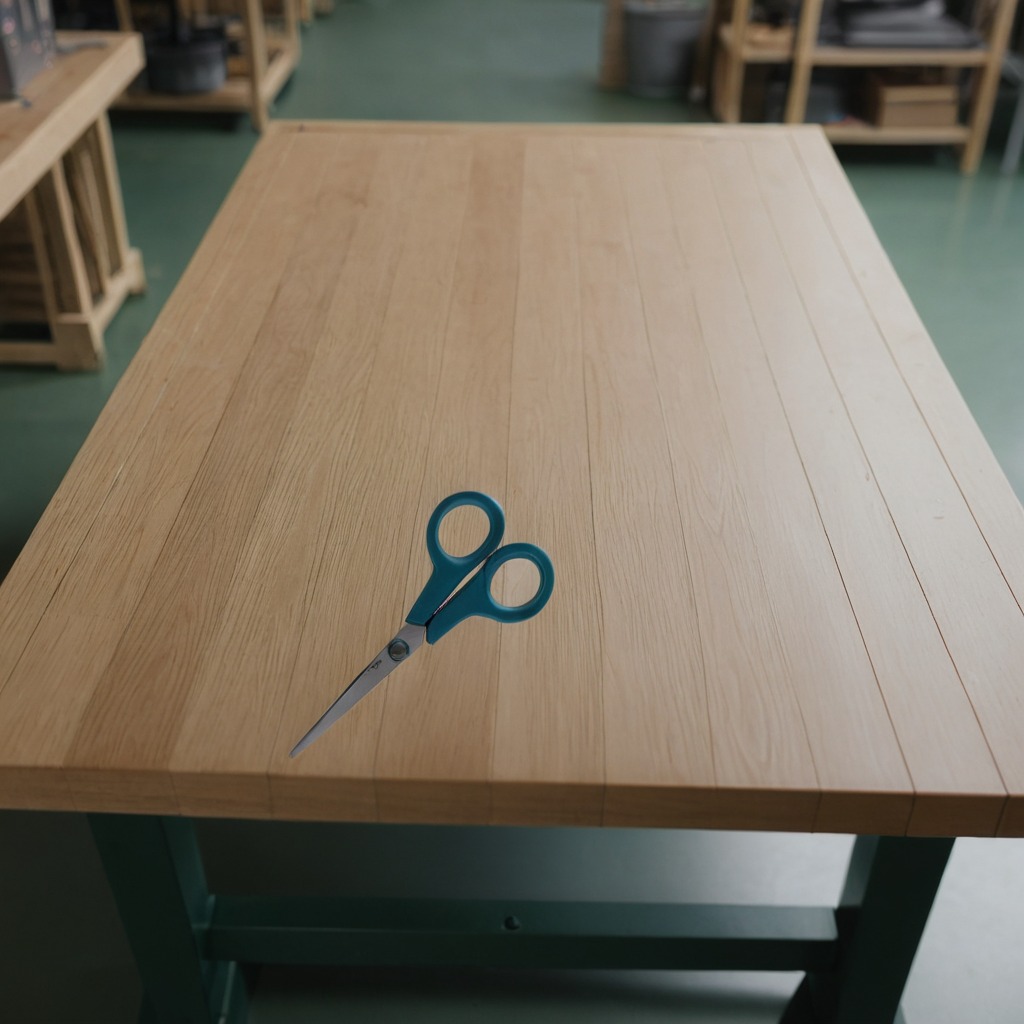
A scissor lies on the workbench inside a coastal fishing gear workshop.